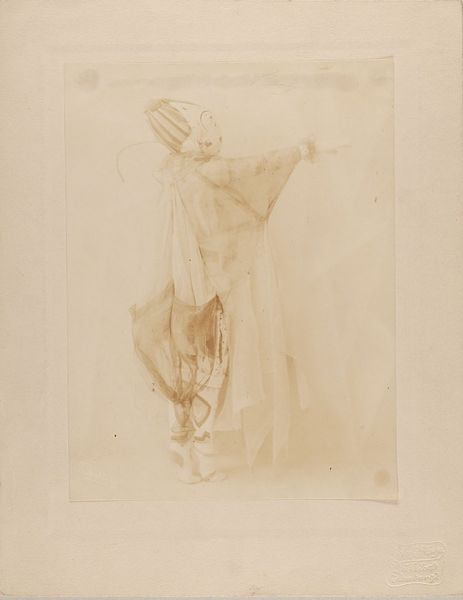
Titel: Tanzmaske 'Sie' von Lavinia Schulz
Künstler: Minya Diez-Dührkoop
Standort: Hamburg
Institution: Museum für Kunst und Gewerbe Hamburg
Schlagwörter: silber, tanzen, foto, fotografie, photographie, maske, photo, karton, lichtbild, silbergelatine, theaterfotografie, brom, silbergelatinepapier, bromsilbergelatinepapier, entwicklungspapier, gelatinepapier, schwarzweißpositivverfahren, silbersalzverfahren, schwarzweißfotografie, theaterphotographie, maskentanz, bühnenkunst